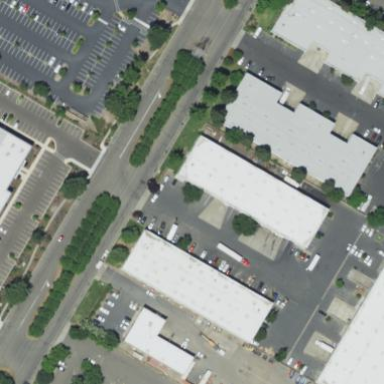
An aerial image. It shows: Industrial building.